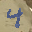
Label: 4